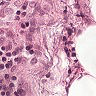
Metastatic tissue present: no